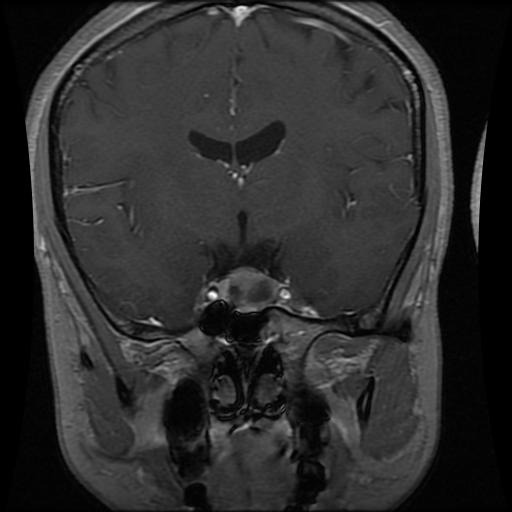
Label: pituitary